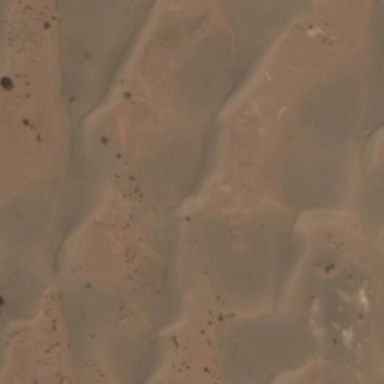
Several ripples are in a piece of yellow desert .